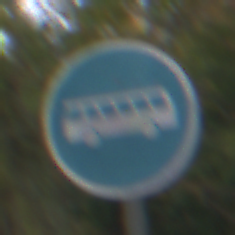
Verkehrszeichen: Busssonderstreifen
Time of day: Midday
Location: Outdoor (Nature)
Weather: Overcast
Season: Autumn
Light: Natural